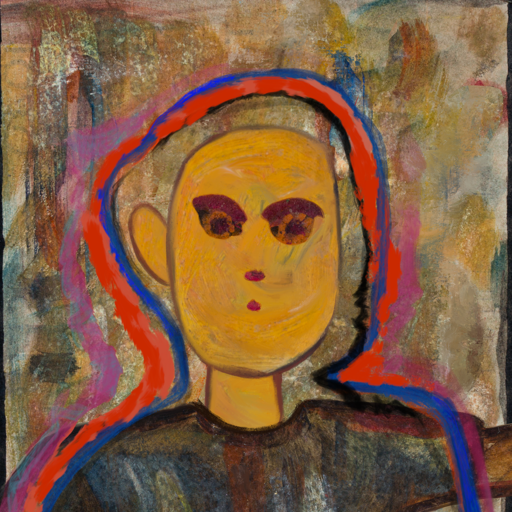
Background: Pipe, Head And Neck Front: After_Raid, Face Front: Doll, Bust: Mosgoul, Hair Front: Experience, Head Accessory: Blank, Second Necklace: Blank, Necklace: Blank, Baby: Blank